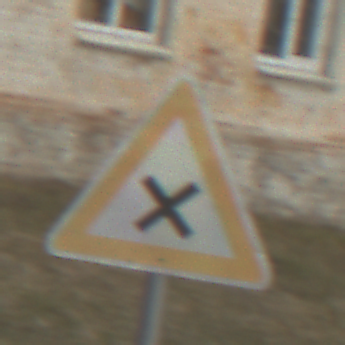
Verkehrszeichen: KreuzungOderEinmuendung
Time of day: MorningAfternoon
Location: Outdoor (Nature)
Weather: PartlyCloudy
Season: Autumn
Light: Natural